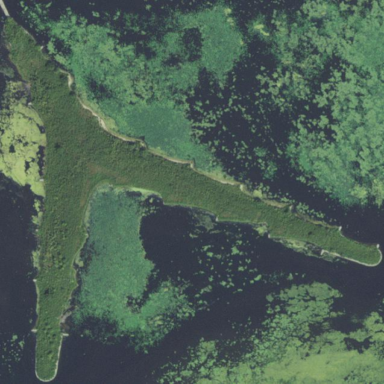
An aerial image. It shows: Island designated as nature reserve.